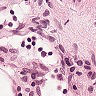
Metastatic tissue present: no